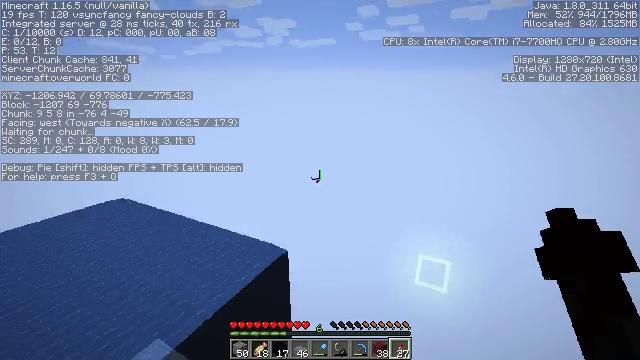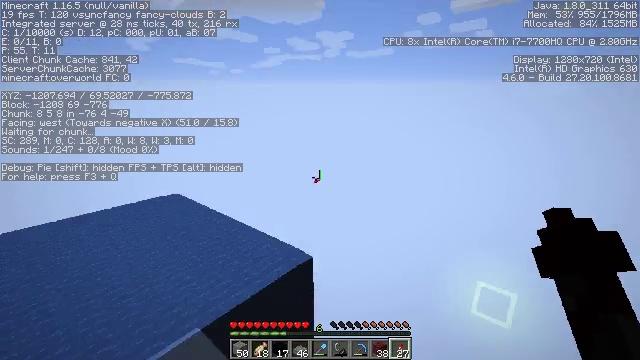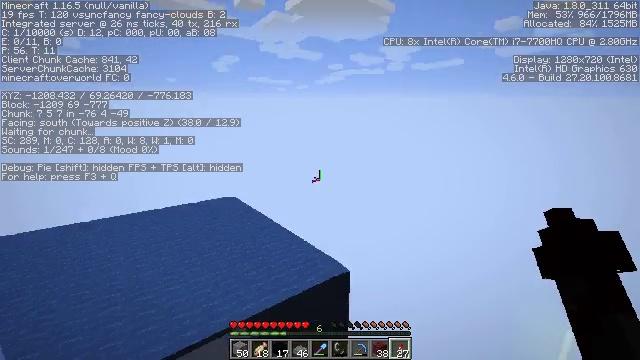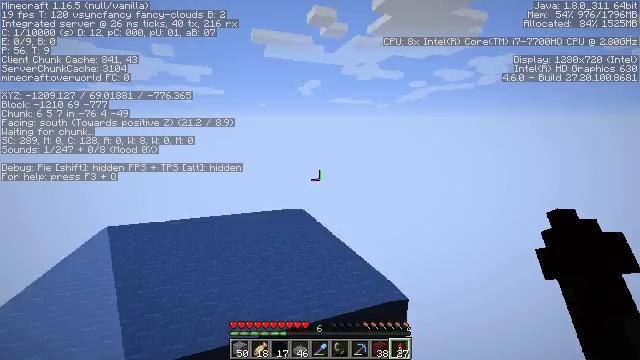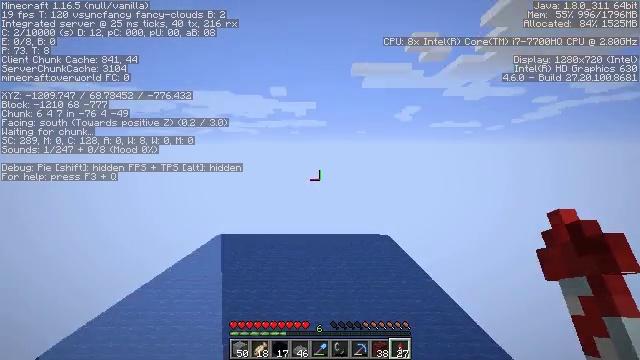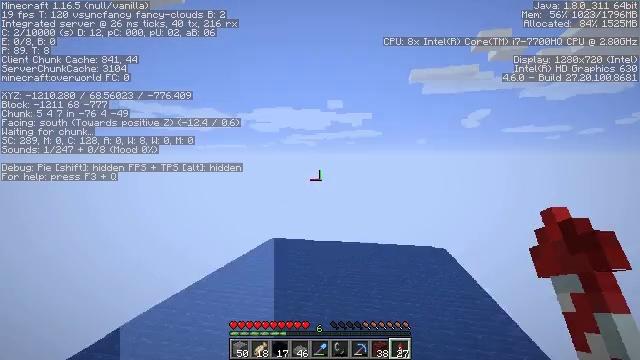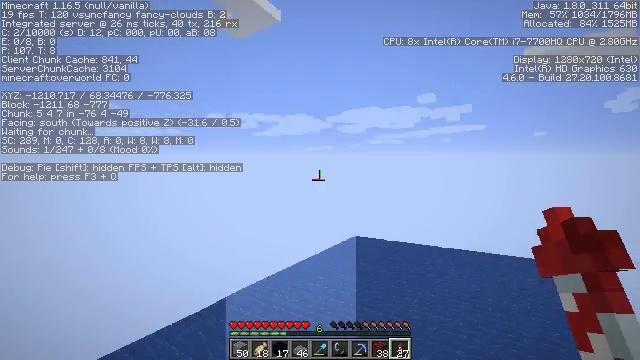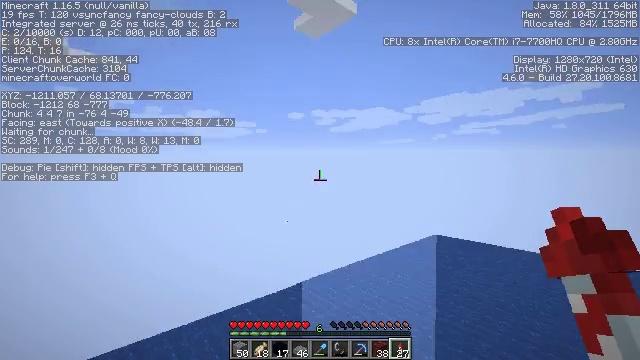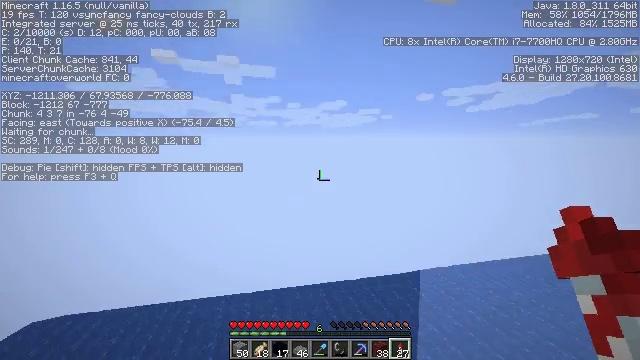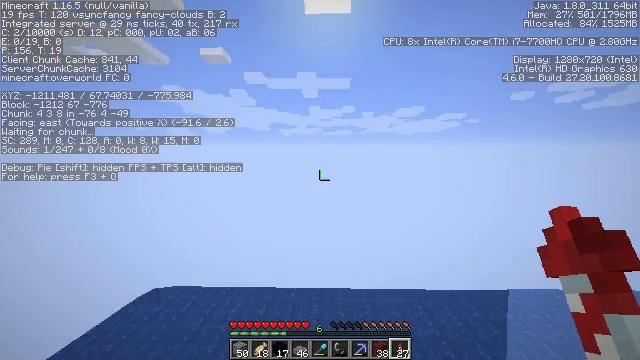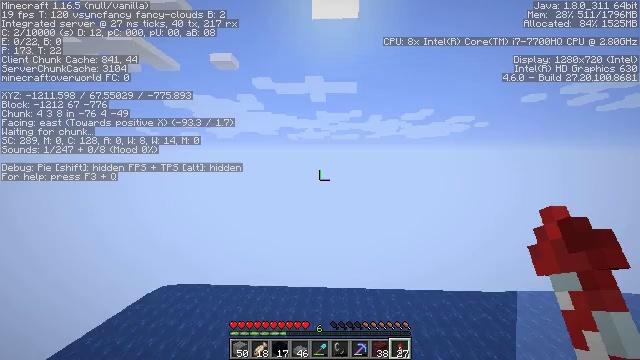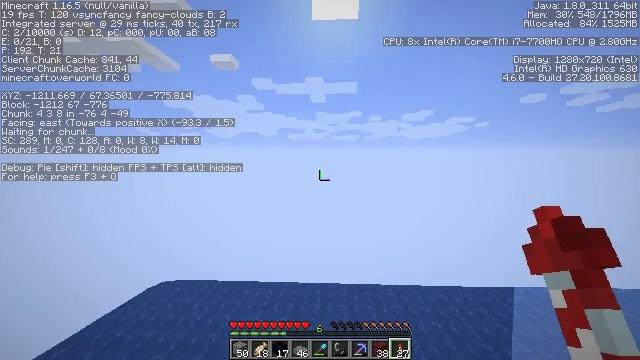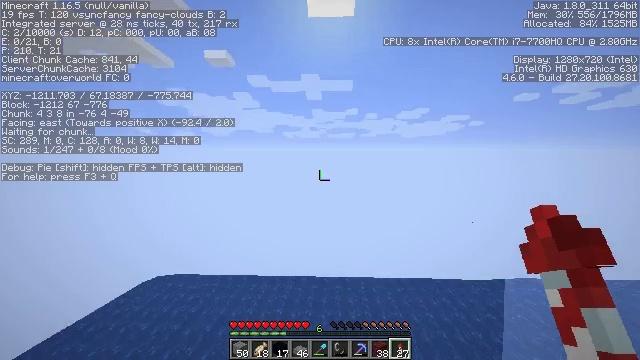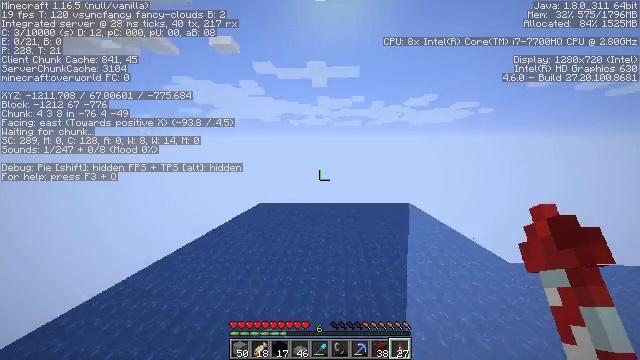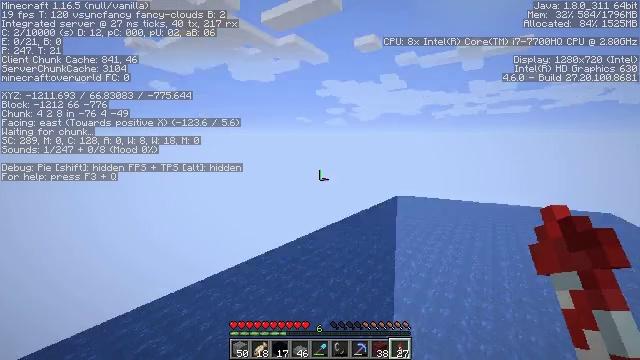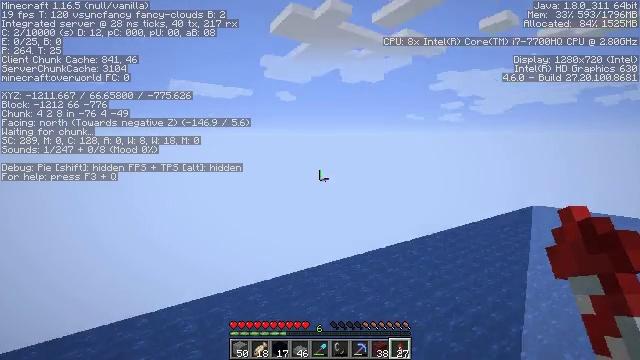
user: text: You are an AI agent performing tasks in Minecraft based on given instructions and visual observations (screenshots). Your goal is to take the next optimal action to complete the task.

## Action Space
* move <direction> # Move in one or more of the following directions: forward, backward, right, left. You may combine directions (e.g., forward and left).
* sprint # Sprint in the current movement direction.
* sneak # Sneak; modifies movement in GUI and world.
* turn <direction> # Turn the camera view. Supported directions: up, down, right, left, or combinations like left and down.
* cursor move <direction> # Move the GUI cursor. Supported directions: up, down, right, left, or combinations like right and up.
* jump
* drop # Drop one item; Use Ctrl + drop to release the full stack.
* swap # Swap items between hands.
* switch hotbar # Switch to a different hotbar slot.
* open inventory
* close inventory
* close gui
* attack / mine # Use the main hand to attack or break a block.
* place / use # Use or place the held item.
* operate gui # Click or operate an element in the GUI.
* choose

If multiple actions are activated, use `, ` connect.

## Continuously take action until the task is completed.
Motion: motion action
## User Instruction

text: Collect black concrete powder by breaking it.
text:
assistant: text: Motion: turn left and up
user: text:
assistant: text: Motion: turn left and up
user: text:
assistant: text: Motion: turn left and up
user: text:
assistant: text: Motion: turn left and up
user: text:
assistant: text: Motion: turn left and up
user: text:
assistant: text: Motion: turn left
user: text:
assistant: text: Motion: turn left and down
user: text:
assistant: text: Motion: turn left and down
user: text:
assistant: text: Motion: turn left and up
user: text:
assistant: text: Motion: turn left
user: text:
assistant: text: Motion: no_op
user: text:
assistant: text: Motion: no_op
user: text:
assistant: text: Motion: turn left and down
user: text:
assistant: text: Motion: turn left and down
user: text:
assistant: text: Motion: turn left
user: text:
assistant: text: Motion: turn left
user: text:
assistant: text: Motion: turn left
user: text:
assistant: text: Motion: turn left
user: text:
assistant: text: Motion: turn left
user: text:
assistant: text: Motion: turn left and up
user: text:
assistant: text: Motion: turn left and up
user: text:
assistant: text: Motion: no_op
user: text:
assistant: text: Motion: no_op
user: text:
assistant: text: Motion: turn right
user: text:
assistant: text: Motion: turn right
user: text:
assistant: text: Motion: no_op
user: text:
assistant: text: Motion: no_op
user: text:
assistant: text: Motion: no_op
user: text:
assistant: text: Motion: no_op
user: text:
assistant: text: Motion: move forward, turn up